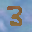
Label: 3